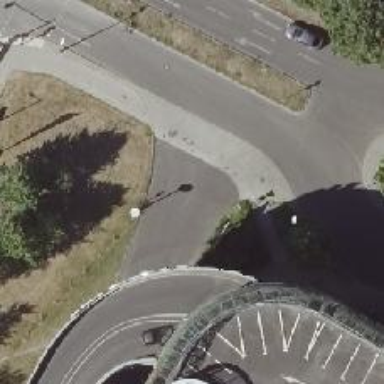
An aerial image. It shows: Road with "give way" sign.